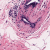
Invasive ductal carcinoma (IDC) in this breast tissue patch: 0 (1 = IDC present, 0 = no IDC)